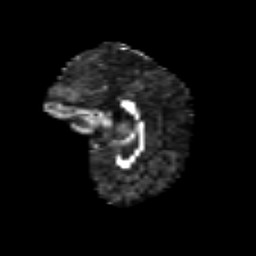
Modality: FA
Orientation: sagittal
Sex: female
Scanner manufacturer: siemens
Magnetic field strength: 3 T
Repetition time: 5 s
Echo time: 0.071 s